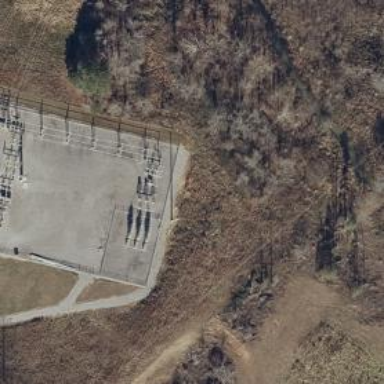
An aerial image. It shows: Switch used for power control.